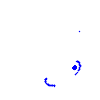
Particle: electron